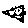
Label: triangle